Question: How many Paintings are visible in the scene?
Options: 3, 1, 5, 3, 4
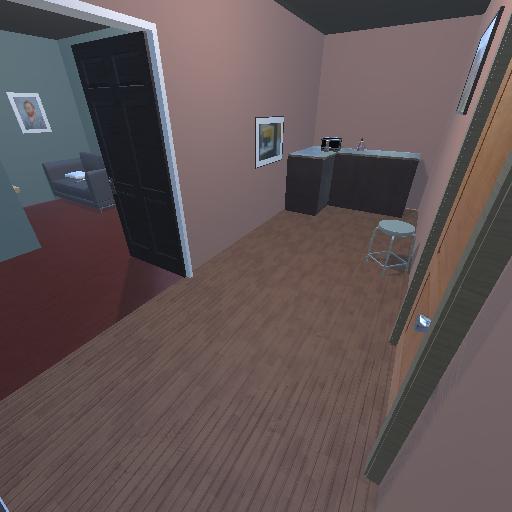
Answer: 3